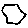
Label: hexagon